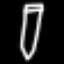
Label: pencil